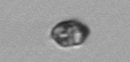
Label: Dinophyceae